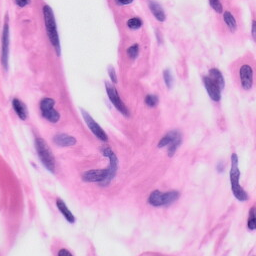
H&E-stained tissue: Skin